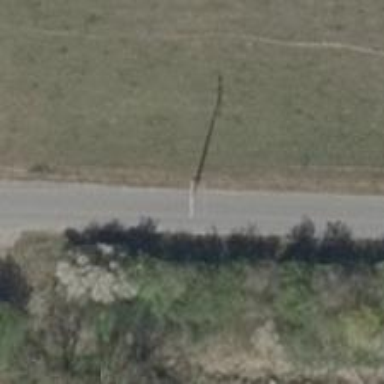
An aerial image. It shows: Power pole.